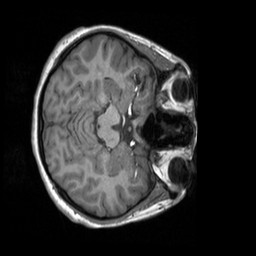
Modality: T1w
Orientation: axial
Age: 23
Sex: female